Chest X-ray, PA view. Patient: 62 years old, sex F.
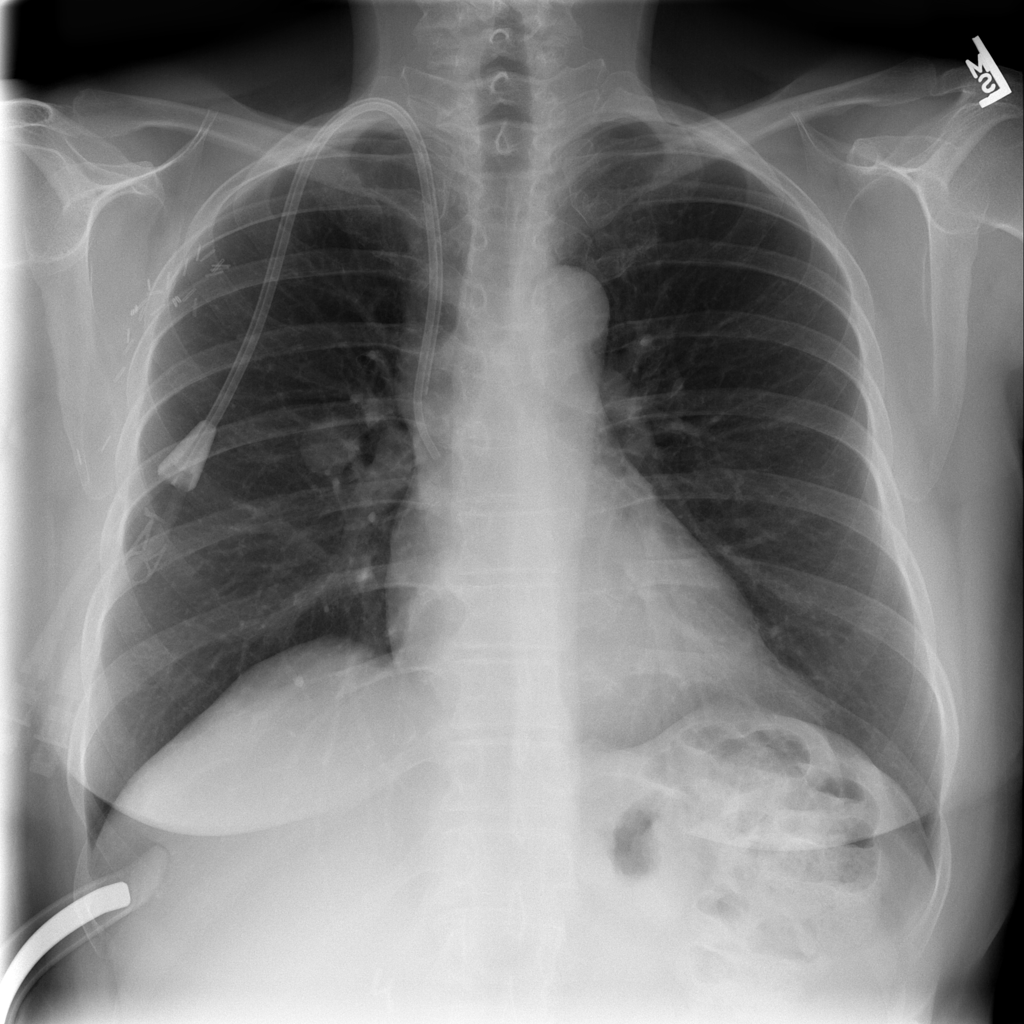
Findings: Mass